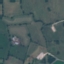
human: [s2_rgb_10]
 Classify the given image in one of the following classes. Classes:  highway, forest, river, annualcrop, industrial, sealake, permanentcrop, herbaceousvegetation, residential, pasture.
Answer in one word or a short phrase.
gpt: Pasture